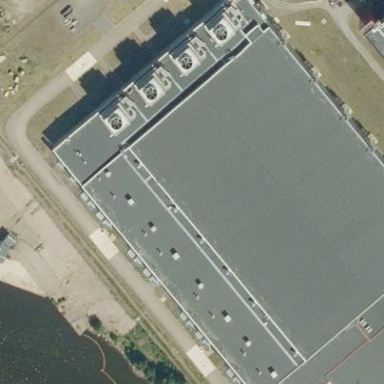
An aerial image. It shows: Data center building.